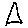
Label: triangle